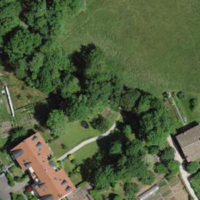
EUNIS habitat code: 55
Species observed at this site:
Pomatias elegans
Geum urbanum
Pseudochorthippus parallelus
Hedera helix
Dactylis glomerata
Prunus padus
Ilex aquifolium